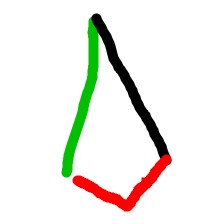
Shape: kite